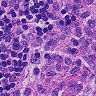
Metastatic tissue present: no